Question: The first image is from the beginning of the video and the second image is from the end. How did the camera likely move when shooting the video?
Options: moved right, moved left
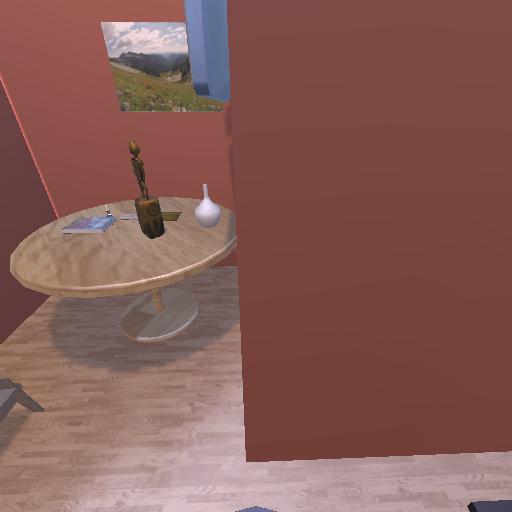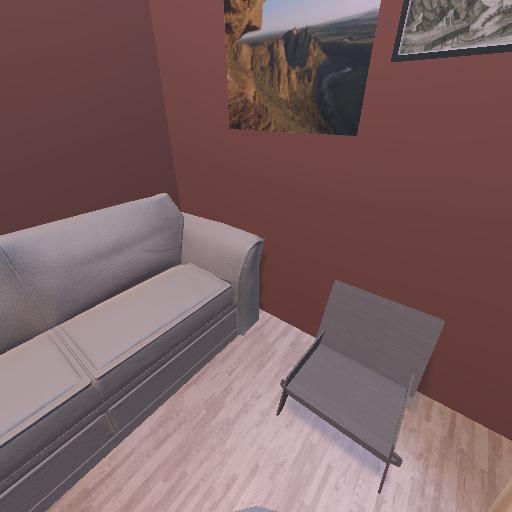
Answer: moved right